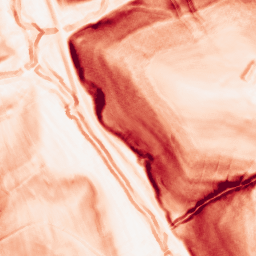
Category: morphological
Decomposition family: morphological_gradient
Decomposition parameters: size: 3
shape: diamond
Upsampling method: lanczos
Upsampling parameters: scale: 8
Upsampling scale: 8